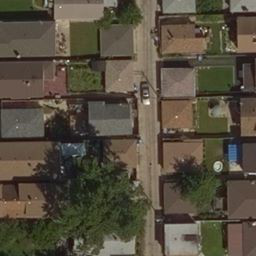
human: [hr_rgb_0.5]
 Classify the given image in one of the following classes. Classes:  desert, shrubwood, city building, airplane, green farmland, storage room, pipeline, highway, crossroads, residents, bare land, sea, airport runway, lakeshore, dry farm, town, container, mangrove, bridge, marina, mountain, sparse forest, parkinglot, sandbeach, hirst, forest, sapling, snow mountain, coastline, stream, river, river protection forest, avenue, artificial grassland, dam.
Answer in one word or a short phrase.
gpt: residents